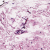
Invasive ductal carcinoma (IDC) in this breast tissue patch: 0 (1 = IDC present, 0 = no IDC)